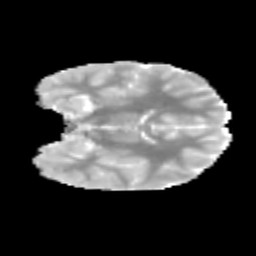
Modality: MD
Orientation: coronal
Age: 13
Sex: female
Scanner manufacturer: siemens
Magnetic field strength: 3 T
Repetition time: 3.8 s
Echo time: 0.07 s